Question: So, I read <URL>, and I got a big question.
On the section where he introduced the <URL>, what I can understand until now is this:
(The whole approach actually uses methodology introduced in <URL>
Given an array A[N], we need to transform it to a Cartesian Tree, thus making a RMQ problem a LCA (Lowest Common Ancestor) problem. Later, we can get a simplified version of the array A, and make it a restricted RMQ problem.
So it's basically two transforms. So the first RMQ to LCA part is simple. By using a stack, we can make the transform in O(n) time, resulting an array T[N] where T[i] is the element i's parent. And the tree is completed.
But here's what I can't understand. The O(n) approach needs an array where '|A<URL> section of the tutorial. That involves a Euler Tour of this tree. But how can this be achieved with my end result from the transform? My approach to it is not linear, so it should be considered bad in this approach, what would be the linear approach for this?
UPDATE: The point that confuse me
'''
Here's the array A[]:
n : 0 1 2 3 4 5 6 7 8 9
A[n]: 2 4 3 1 6 7 8 9 1 7
Here's the array T[]:
n : 0 1 2 3 4 5 6 7 8 9
T[n]: 3 2 0 * 8 4 5 6 3 8 // * denotes -1, which is the root of the tree
//Above is from RMQ to LCA, it's from LCA to RMQ part that confuses me, more below.
'''
A picture of the tree:

A Euler Tour needs to know each node's child, just like a DFS (Depth-First Search) while T[n] have only each element's root, not child.
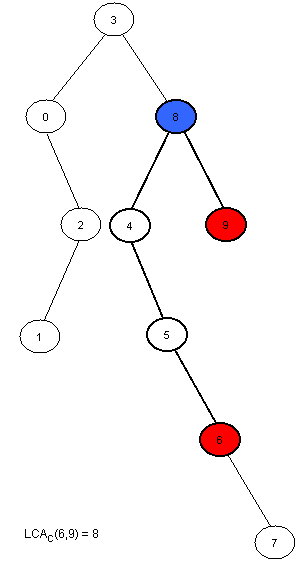
Answer: Here is my current understanding of what's confusing you:
1. In order to reduce RMQ to LCA, you need to convert the array into a tree and then do an Euler tour of that tree.
2. In order to do an Euler tour, you need to store the tree such that each node points at its children.
3. The reduction that is listed from RMQ to LCA has each node point to its parent, not its children.
If this is the case, your concerns are totally justified, but there's an easy way to fix this. Specifically, once you have the array of all the parent pointers, you can convert it to a tree where each node points to its children in O(n) time. The idea is the following:
- - - - - -
This runs in time O(n), since each node is processed exactly once.
Once this is done, you've explicitly constructed the tree structure that you need and have a pointer to the root. From there, it should be reasonably straightforward to proceed with the rest of the algorithm.
Hope this helps!